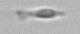
Label: Cylindrotheca